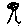
Label: tree